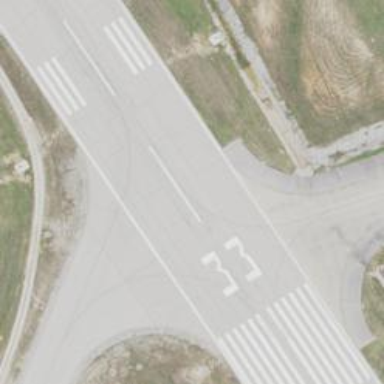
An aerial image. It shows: Runway surface made of asphalt at airport.